Interaction volume radius: 5 \u00c5
Interaction volume height: 30 \u00c5
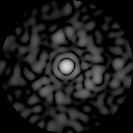
Disorder parameter: 0.8296